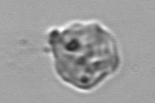
Label: Amoeba